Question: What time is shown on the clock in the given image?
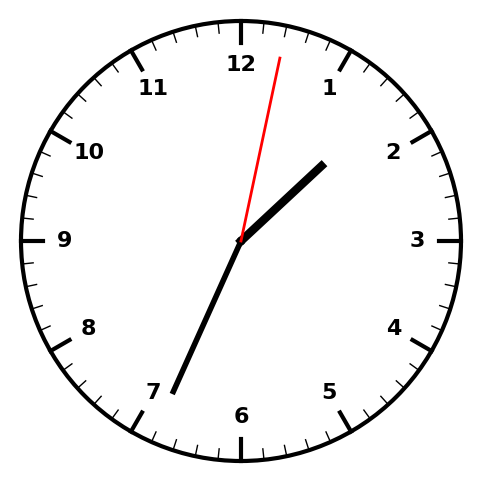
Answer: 01:34:02